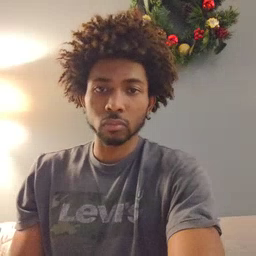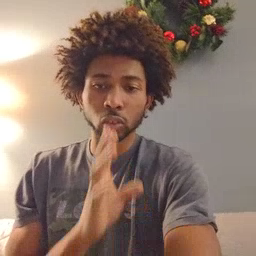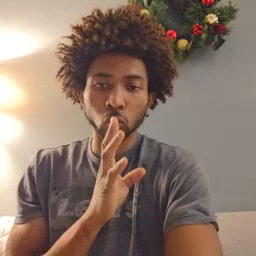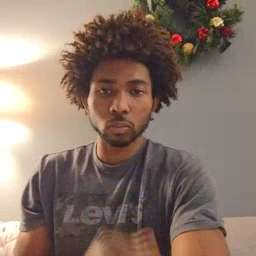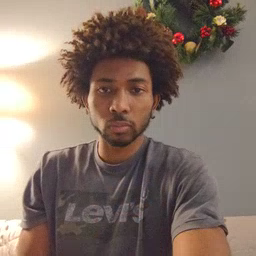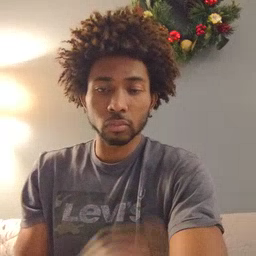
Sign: talk